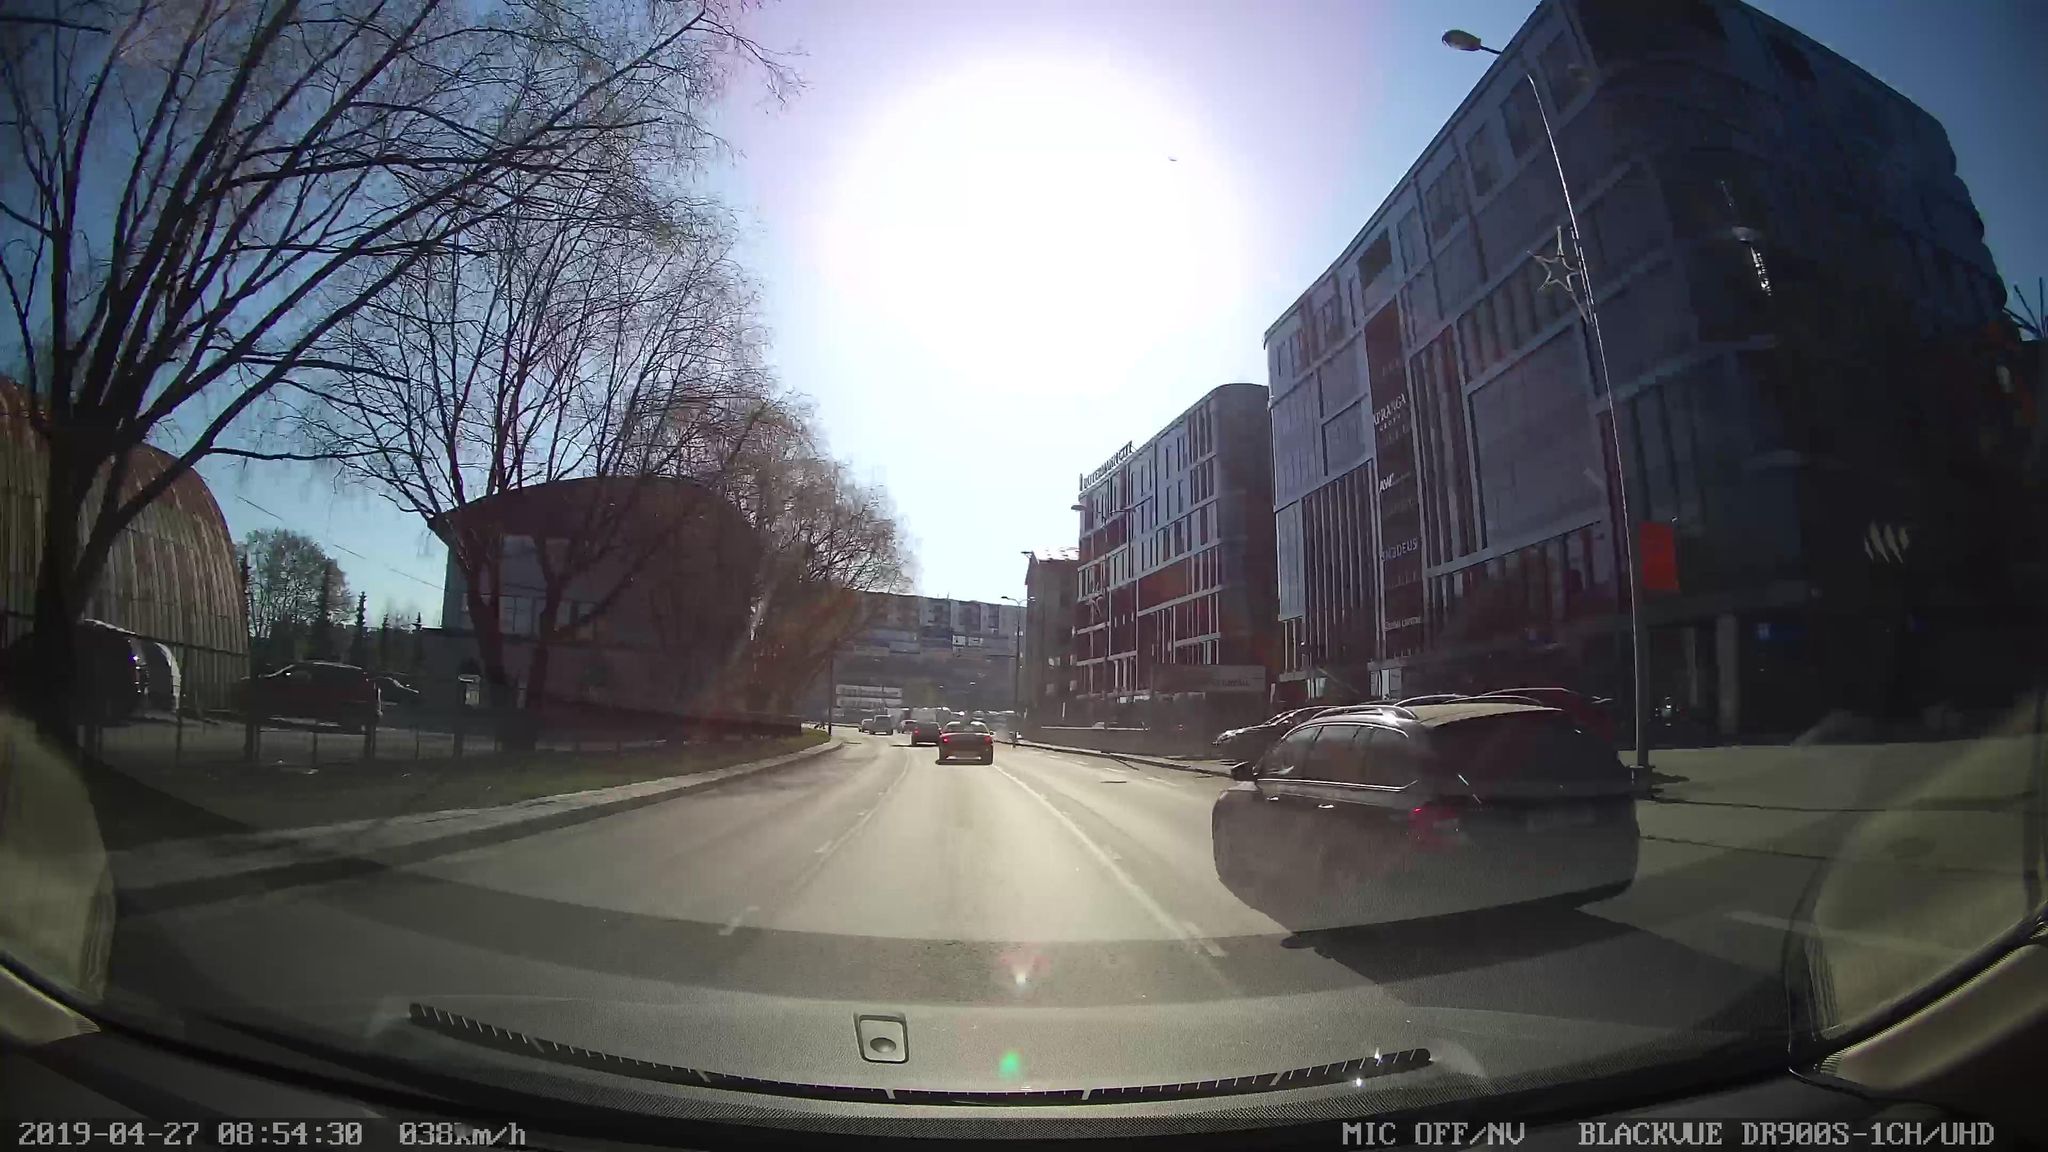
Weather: clear
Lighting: day
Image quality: good
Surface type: driving surface
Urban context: urban centre
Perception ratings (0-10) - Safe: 2.51, Lively: 7.15, Beautiful: 1.47, Boring: 7.03, Depressing: 2.14, Wealthy: 2.44